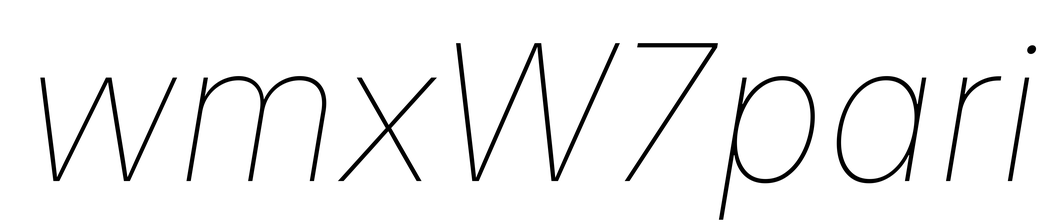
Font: Inter-Italic_Thin_Italic